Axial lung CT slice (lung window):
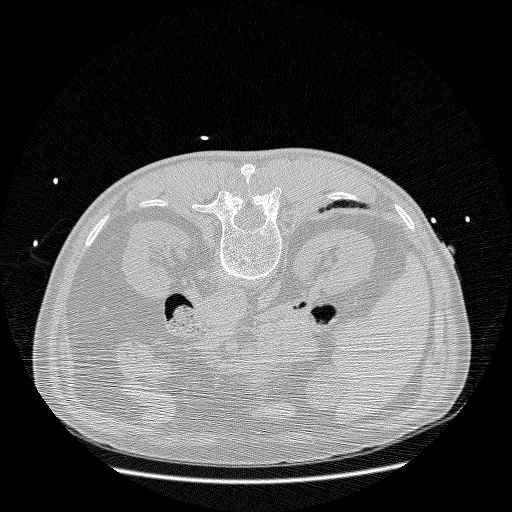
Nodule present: no